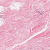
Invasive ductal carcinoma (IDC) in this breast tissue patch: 0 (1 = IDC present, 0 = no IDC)